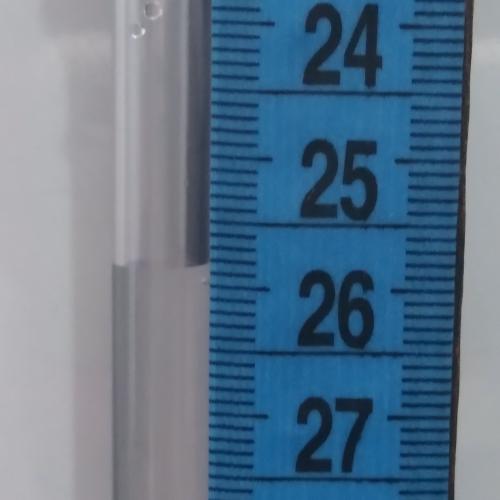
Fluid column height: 25.8 cm